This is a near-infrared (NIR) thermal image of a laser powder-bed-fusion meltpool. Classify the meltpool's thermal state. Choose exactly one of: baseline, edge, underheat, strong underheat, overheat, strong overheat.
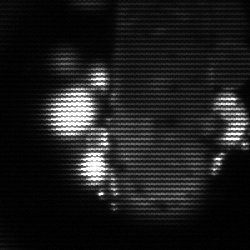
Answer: strong underheat